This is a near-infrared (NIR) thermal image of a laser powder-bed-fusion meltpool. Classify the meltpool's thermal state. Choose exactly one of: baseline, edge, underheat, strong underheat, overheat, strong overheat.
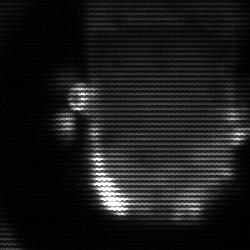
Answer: baseline